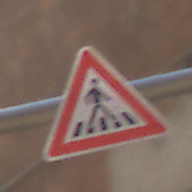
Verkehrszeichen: FussgaengerueberwegLinks
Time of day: Midday
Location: Outdoor (Urban)
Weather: Clear
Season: NotSpecified
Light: Natural